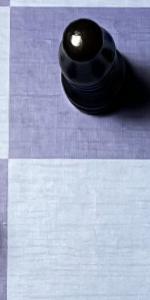
Label: Empty